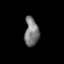
Tissue: prostate
Cell type: Fibroblasts
Senescence score: 0.704
Nuclear area (px): 397
Mean DAPI intensity: 123.113